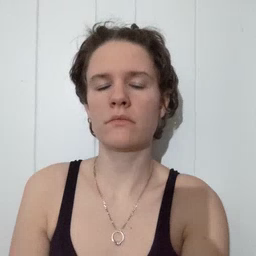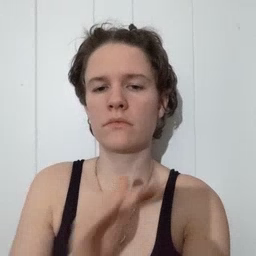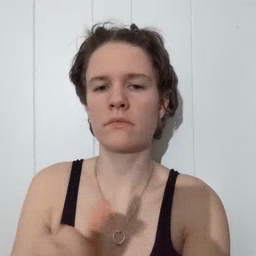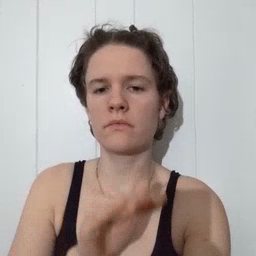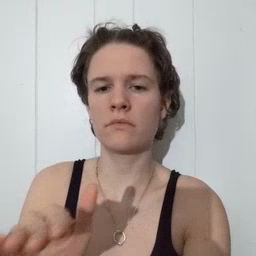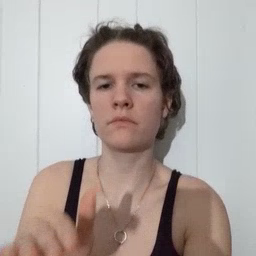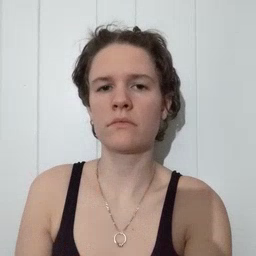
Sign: clean